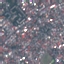
Land use / land cover class: Residential